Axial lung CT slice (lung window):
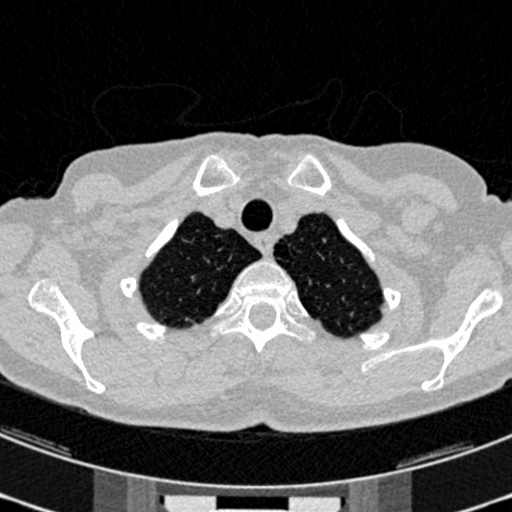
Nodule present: no